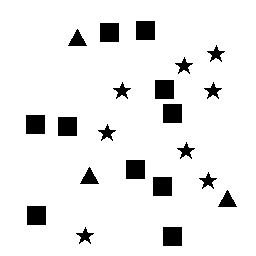
Squares: 10
Triangles: 3
Stars: 8
Total shapes: 21